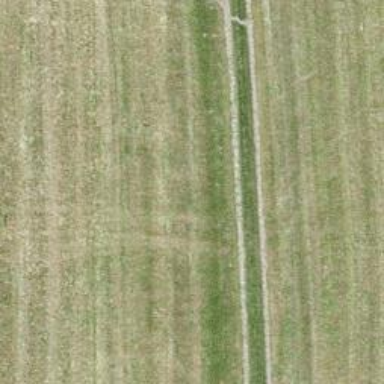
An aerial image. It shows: Grass track with grade4 quality surface.